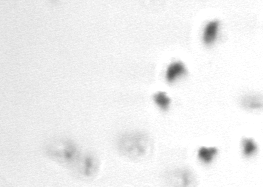
Label: Phaeocystis